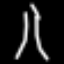
Label: The Eiffel Tower